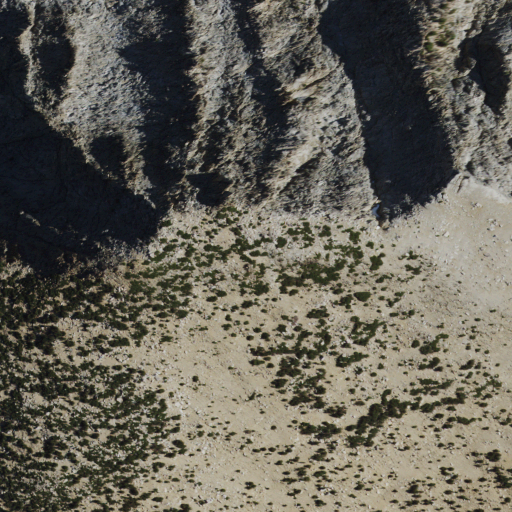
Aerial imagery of mountain in California named Pavilion Dome containing barren land, shrub, and grassland